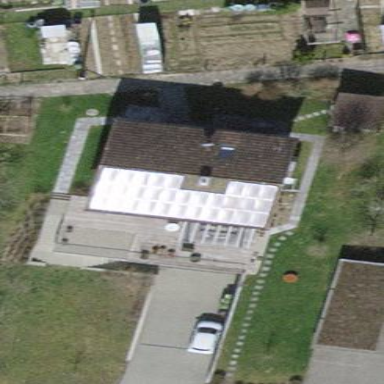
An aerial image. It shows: Detached building with gabled tile roof.